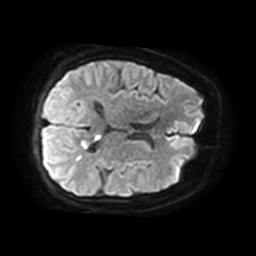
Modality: TRACE
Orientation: axial
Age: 38
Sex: female
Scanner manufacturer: philips
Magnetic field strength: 3 T
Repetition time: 4.114 s
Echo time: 0.06134 s